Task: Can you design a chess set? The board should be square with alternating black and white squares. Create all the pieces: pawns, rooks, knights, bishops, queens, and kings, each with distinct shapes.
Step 5243:
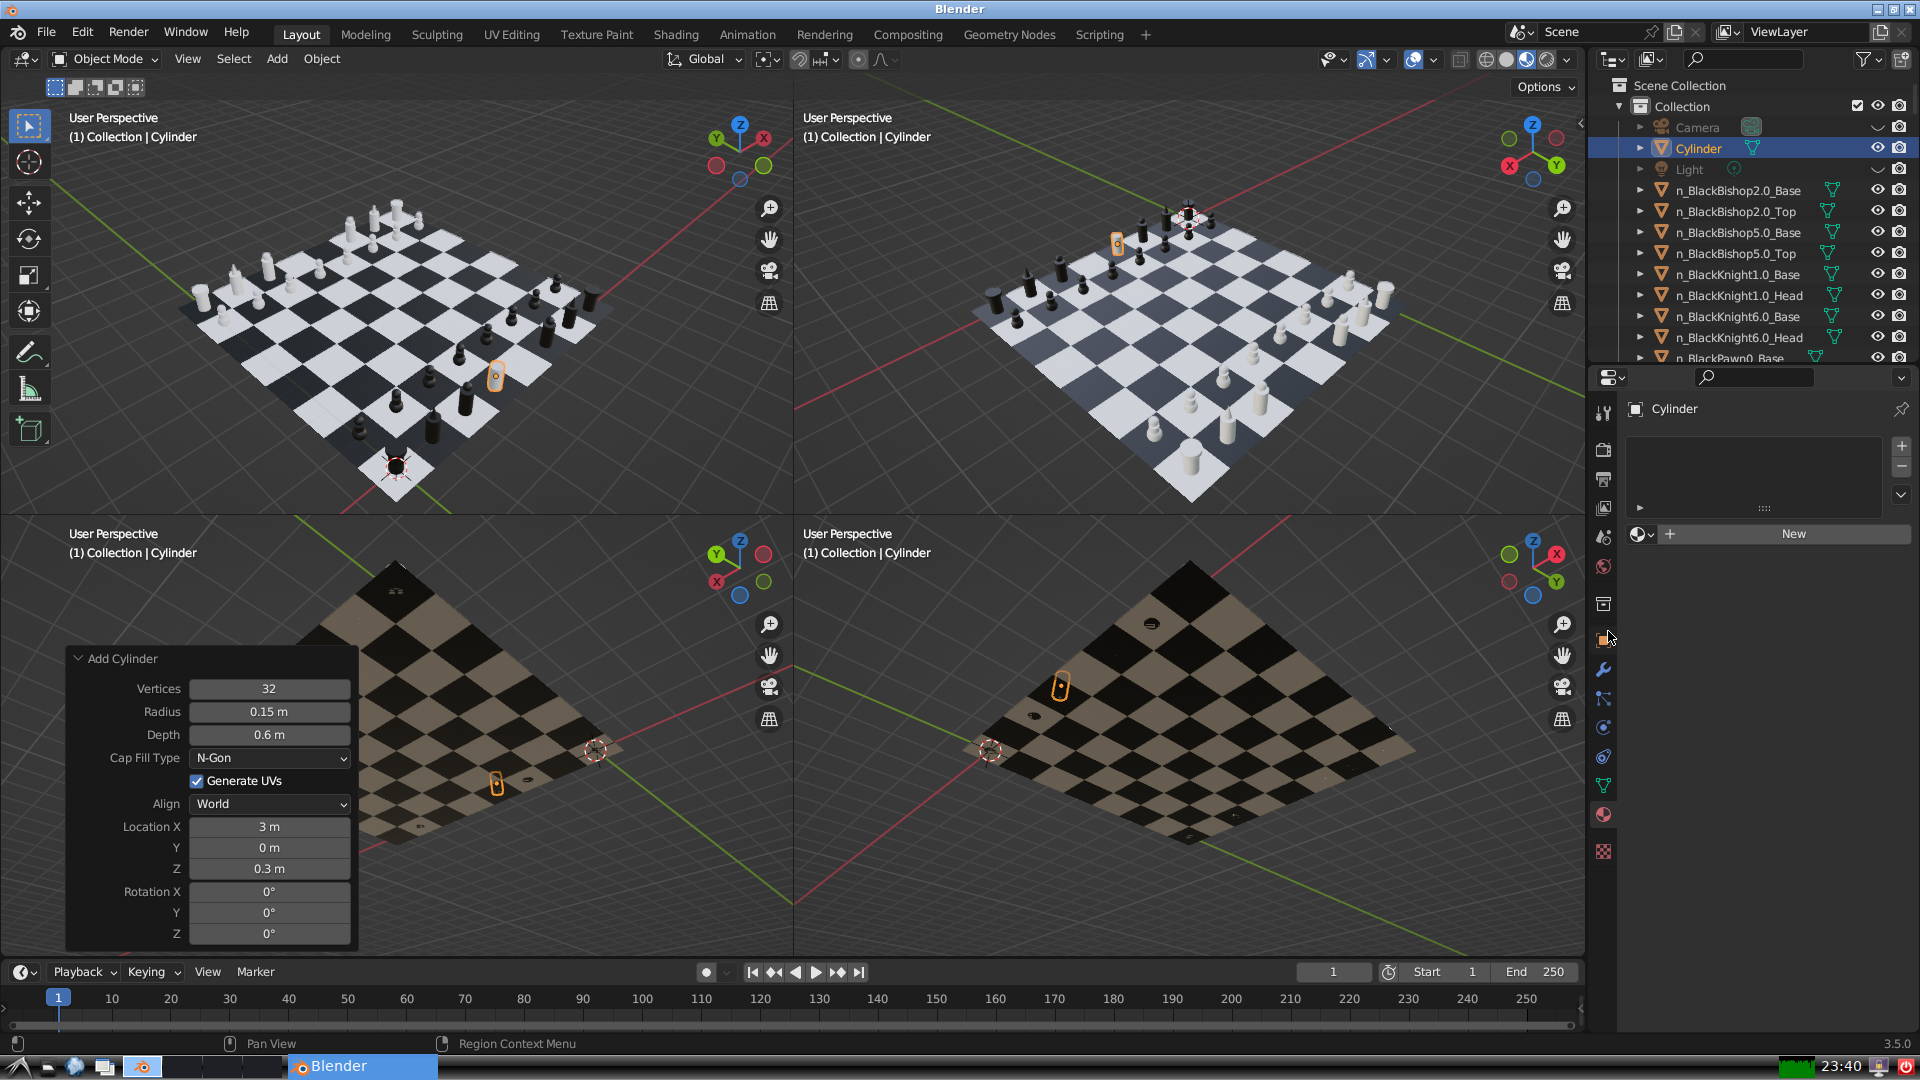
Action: click: no